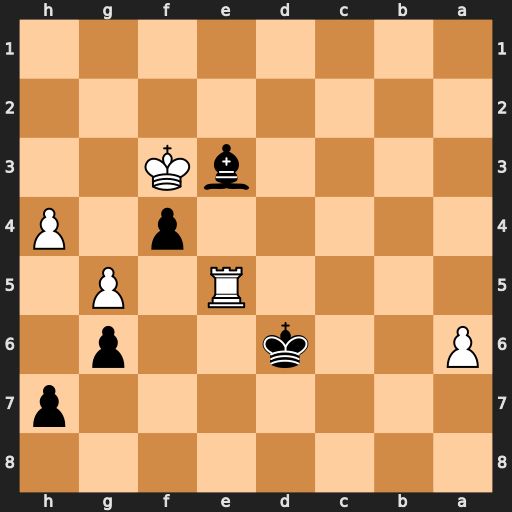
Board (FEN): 8/7p/P2k2p1/4R1P1/5p1P/4bK2/8/8
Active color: b
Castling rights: -
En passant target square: -
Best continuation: Kxe5 a7 Bxa7